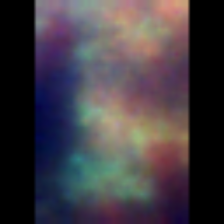
Taxon: Unknown_detritus
Group: Unknown